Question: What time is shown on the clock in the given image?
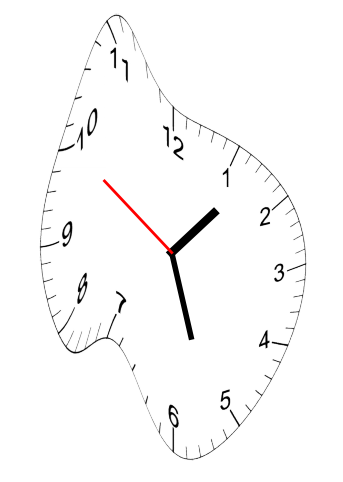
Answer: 01:26:50